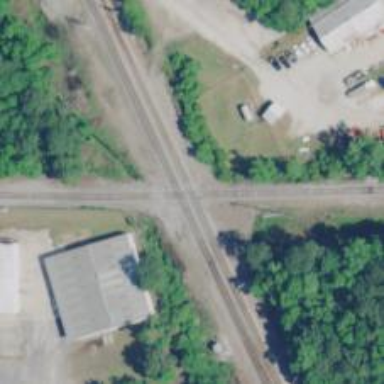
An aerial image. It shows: Railway crossing.